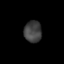
Tissue: lung
Cell type: Epithelial cells
Senescence score: 0.2014
Nuclear area (px): 368
Mean DAPI intensity: 65.427